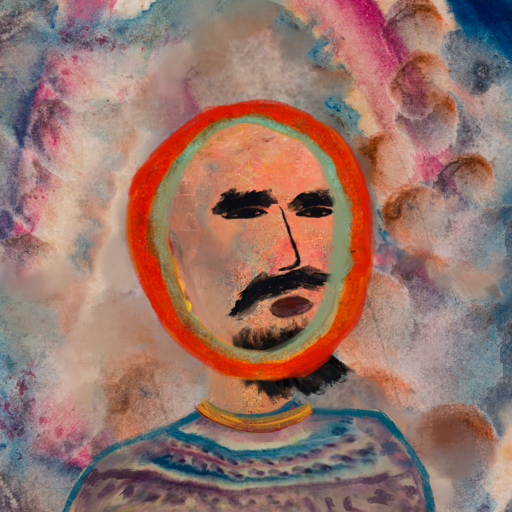
Background: Rupkatha, Head And Neck Side: Irani, Face Side: Mosgoul, Bust: HillGirl, Hair Side: Sisters, Head Accessory: Blank, Second Necklace: Blank, Necklace: Mother_And_Son_Son, Baby: Blank